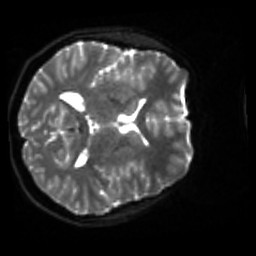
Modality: sbref
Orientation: axial
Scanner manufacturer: siemens
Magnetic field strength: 3 T
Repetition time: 4 s
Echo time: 0.0594 s